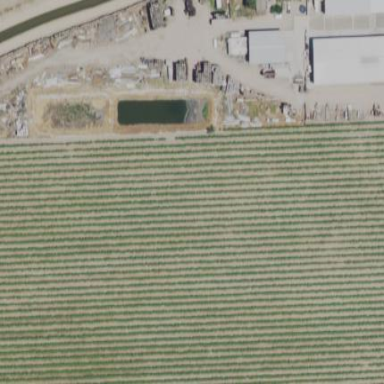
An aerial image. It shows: Vineyard growing grapes.